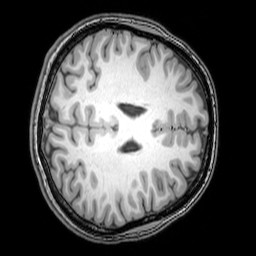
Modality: T1w
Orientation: axial
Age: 24
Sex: female
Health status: healthy
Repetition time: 0.081 s
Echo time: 0.037 s